Question: As of recently Visual C# 2012's XAML editor won't render any controls. I don't get any error messages or warnings and I can still select the controls. I just don't see them. Here's what it looks like in the editor:

The source code of the XAML file can be found <URL>. Oddly enough all my other XAML files are displaying normally. At runtime, the controls in the faulty XAML file also render normally. As you can see in the screenshot, the error list is empty.
Why isn't my XAML file rendering in the editor?
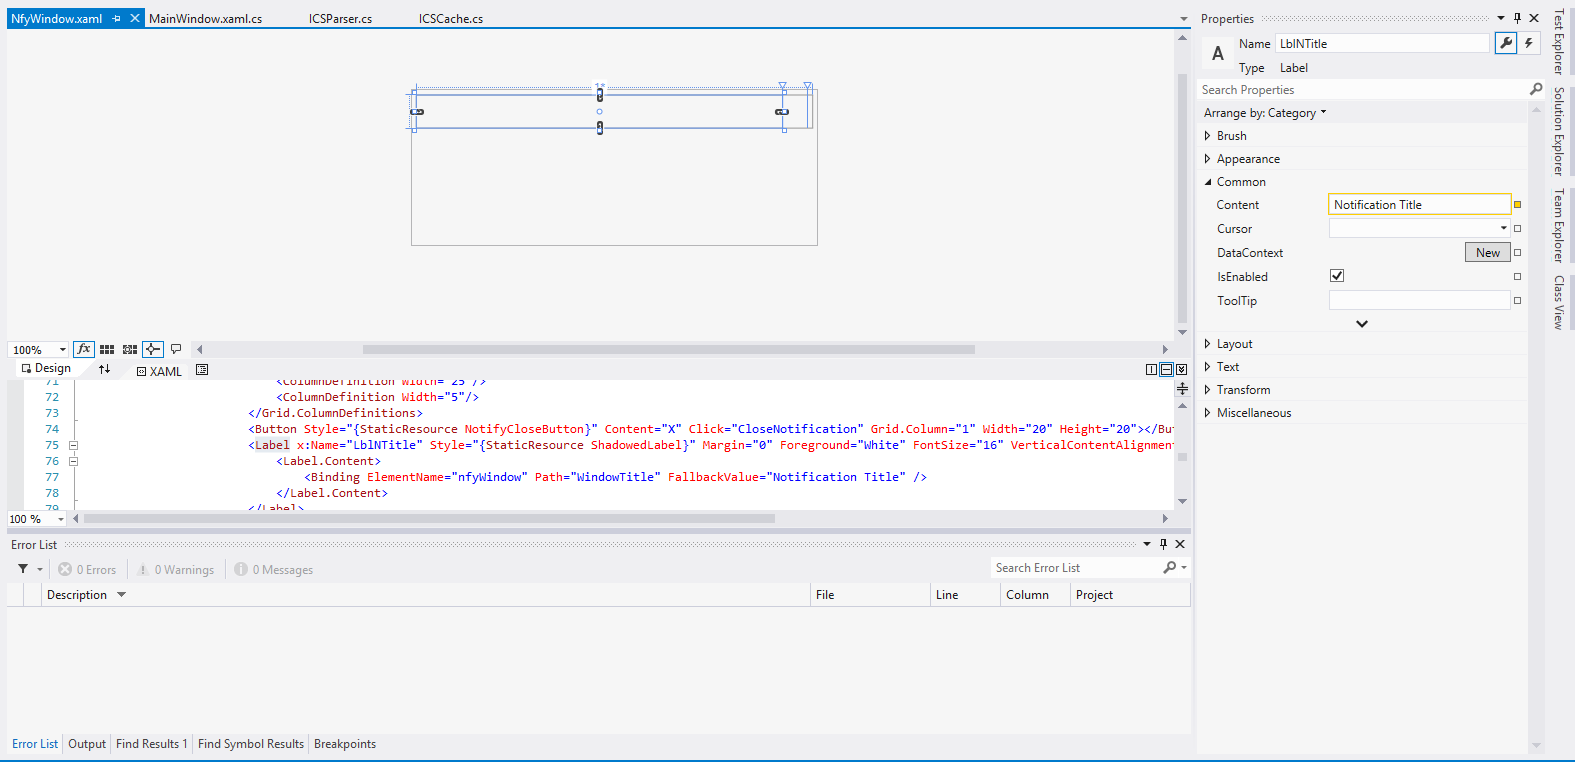
Answer: Removing 'Opacity="0"' from the window root tag makes the controls show in my Visual Studio.
I tried to switch the opacity on back in case if code is running in the designer like this:
'''
public NfyWindow()
{
InitializeComponent();
if (System.ComponentModel.DesignerProperties.GetIsInDesignMode(this))
this.Opacity = 1;
}
'''
--but this seems to be ignored by Visual Studio 2010.
However the reverse trick helps: you can remove the opacity setting from the XAML and put it into the constructor. This worked for me, but your Visual Studio version/SP may be different.
You may also try a cleaner way:
'''
public NfyWindow()
{
InitializeComponent();
if (!System.ComponentModel.DesignerProperties.GetIsInDesignMode(this))
this.Opacity = 0;
}
'''